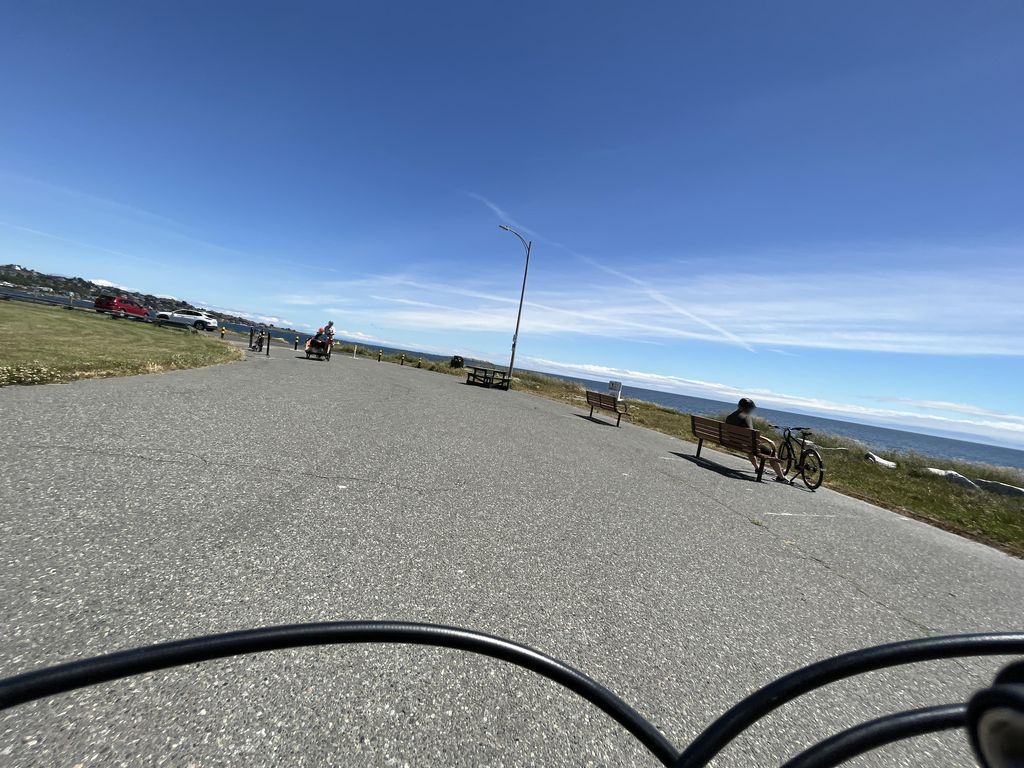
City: victoria